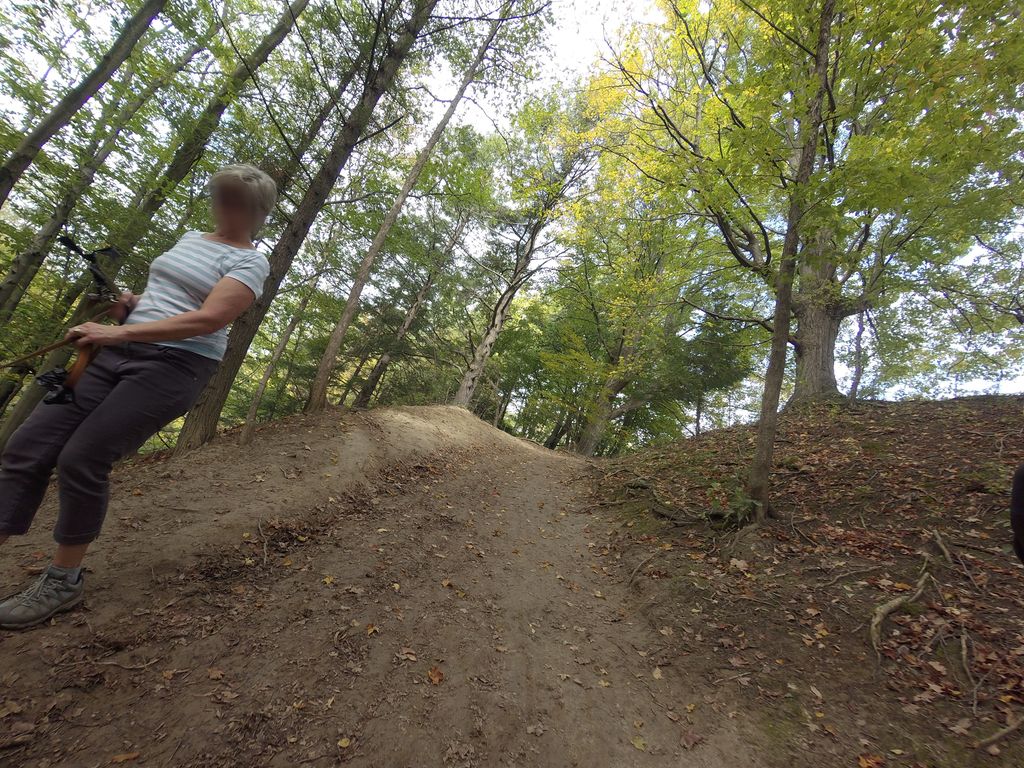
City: hamilton